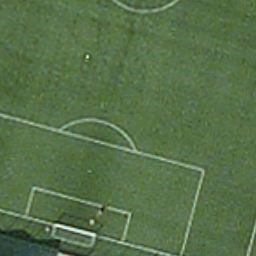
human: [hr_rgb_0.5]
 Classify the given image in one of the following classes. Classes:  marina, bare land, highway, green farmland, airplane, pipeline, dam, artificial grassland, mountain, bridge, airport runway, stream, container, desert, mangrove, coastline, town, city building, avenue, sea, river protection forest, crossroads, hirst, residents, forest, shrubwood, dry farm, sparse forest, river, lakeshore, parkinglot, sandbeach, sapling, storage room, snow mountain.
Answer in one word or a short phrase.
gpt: artificial grassland